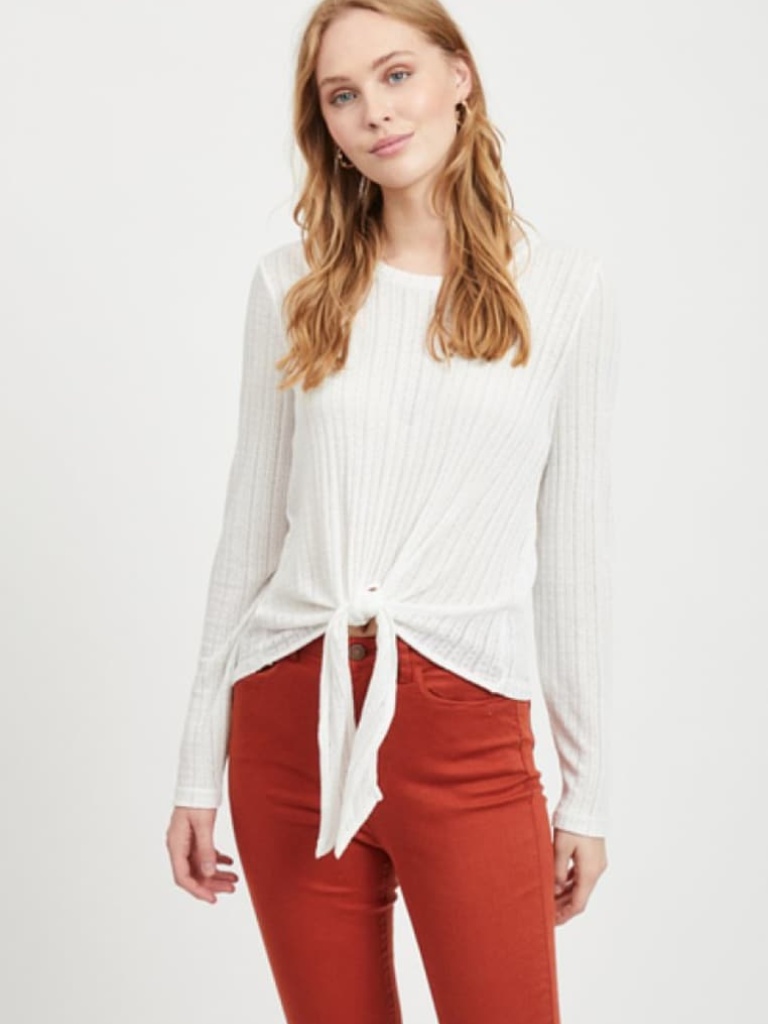
knit relaxed a long-sleeved with the sleeves down hip length French Tucked crew sweater